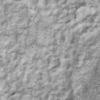
Label: not_dusty